Question: I'm trying to join two tables to get the video title that is not borrowed in the copy table, and I think I've done everything correctly except the table values return null? Instead of the actual names it just says null, I'm new to SQL and don't really know what I'm doing wrong.
'''
SELECT
video.vidTitle,
video.vidCertificationID,
copy.copCurrentlyHired
FROM video
RIGHT JOIN copy ON video.vidVideoID = copy.copCopyID
WHERE copCurrentlyHired = 1;
'''

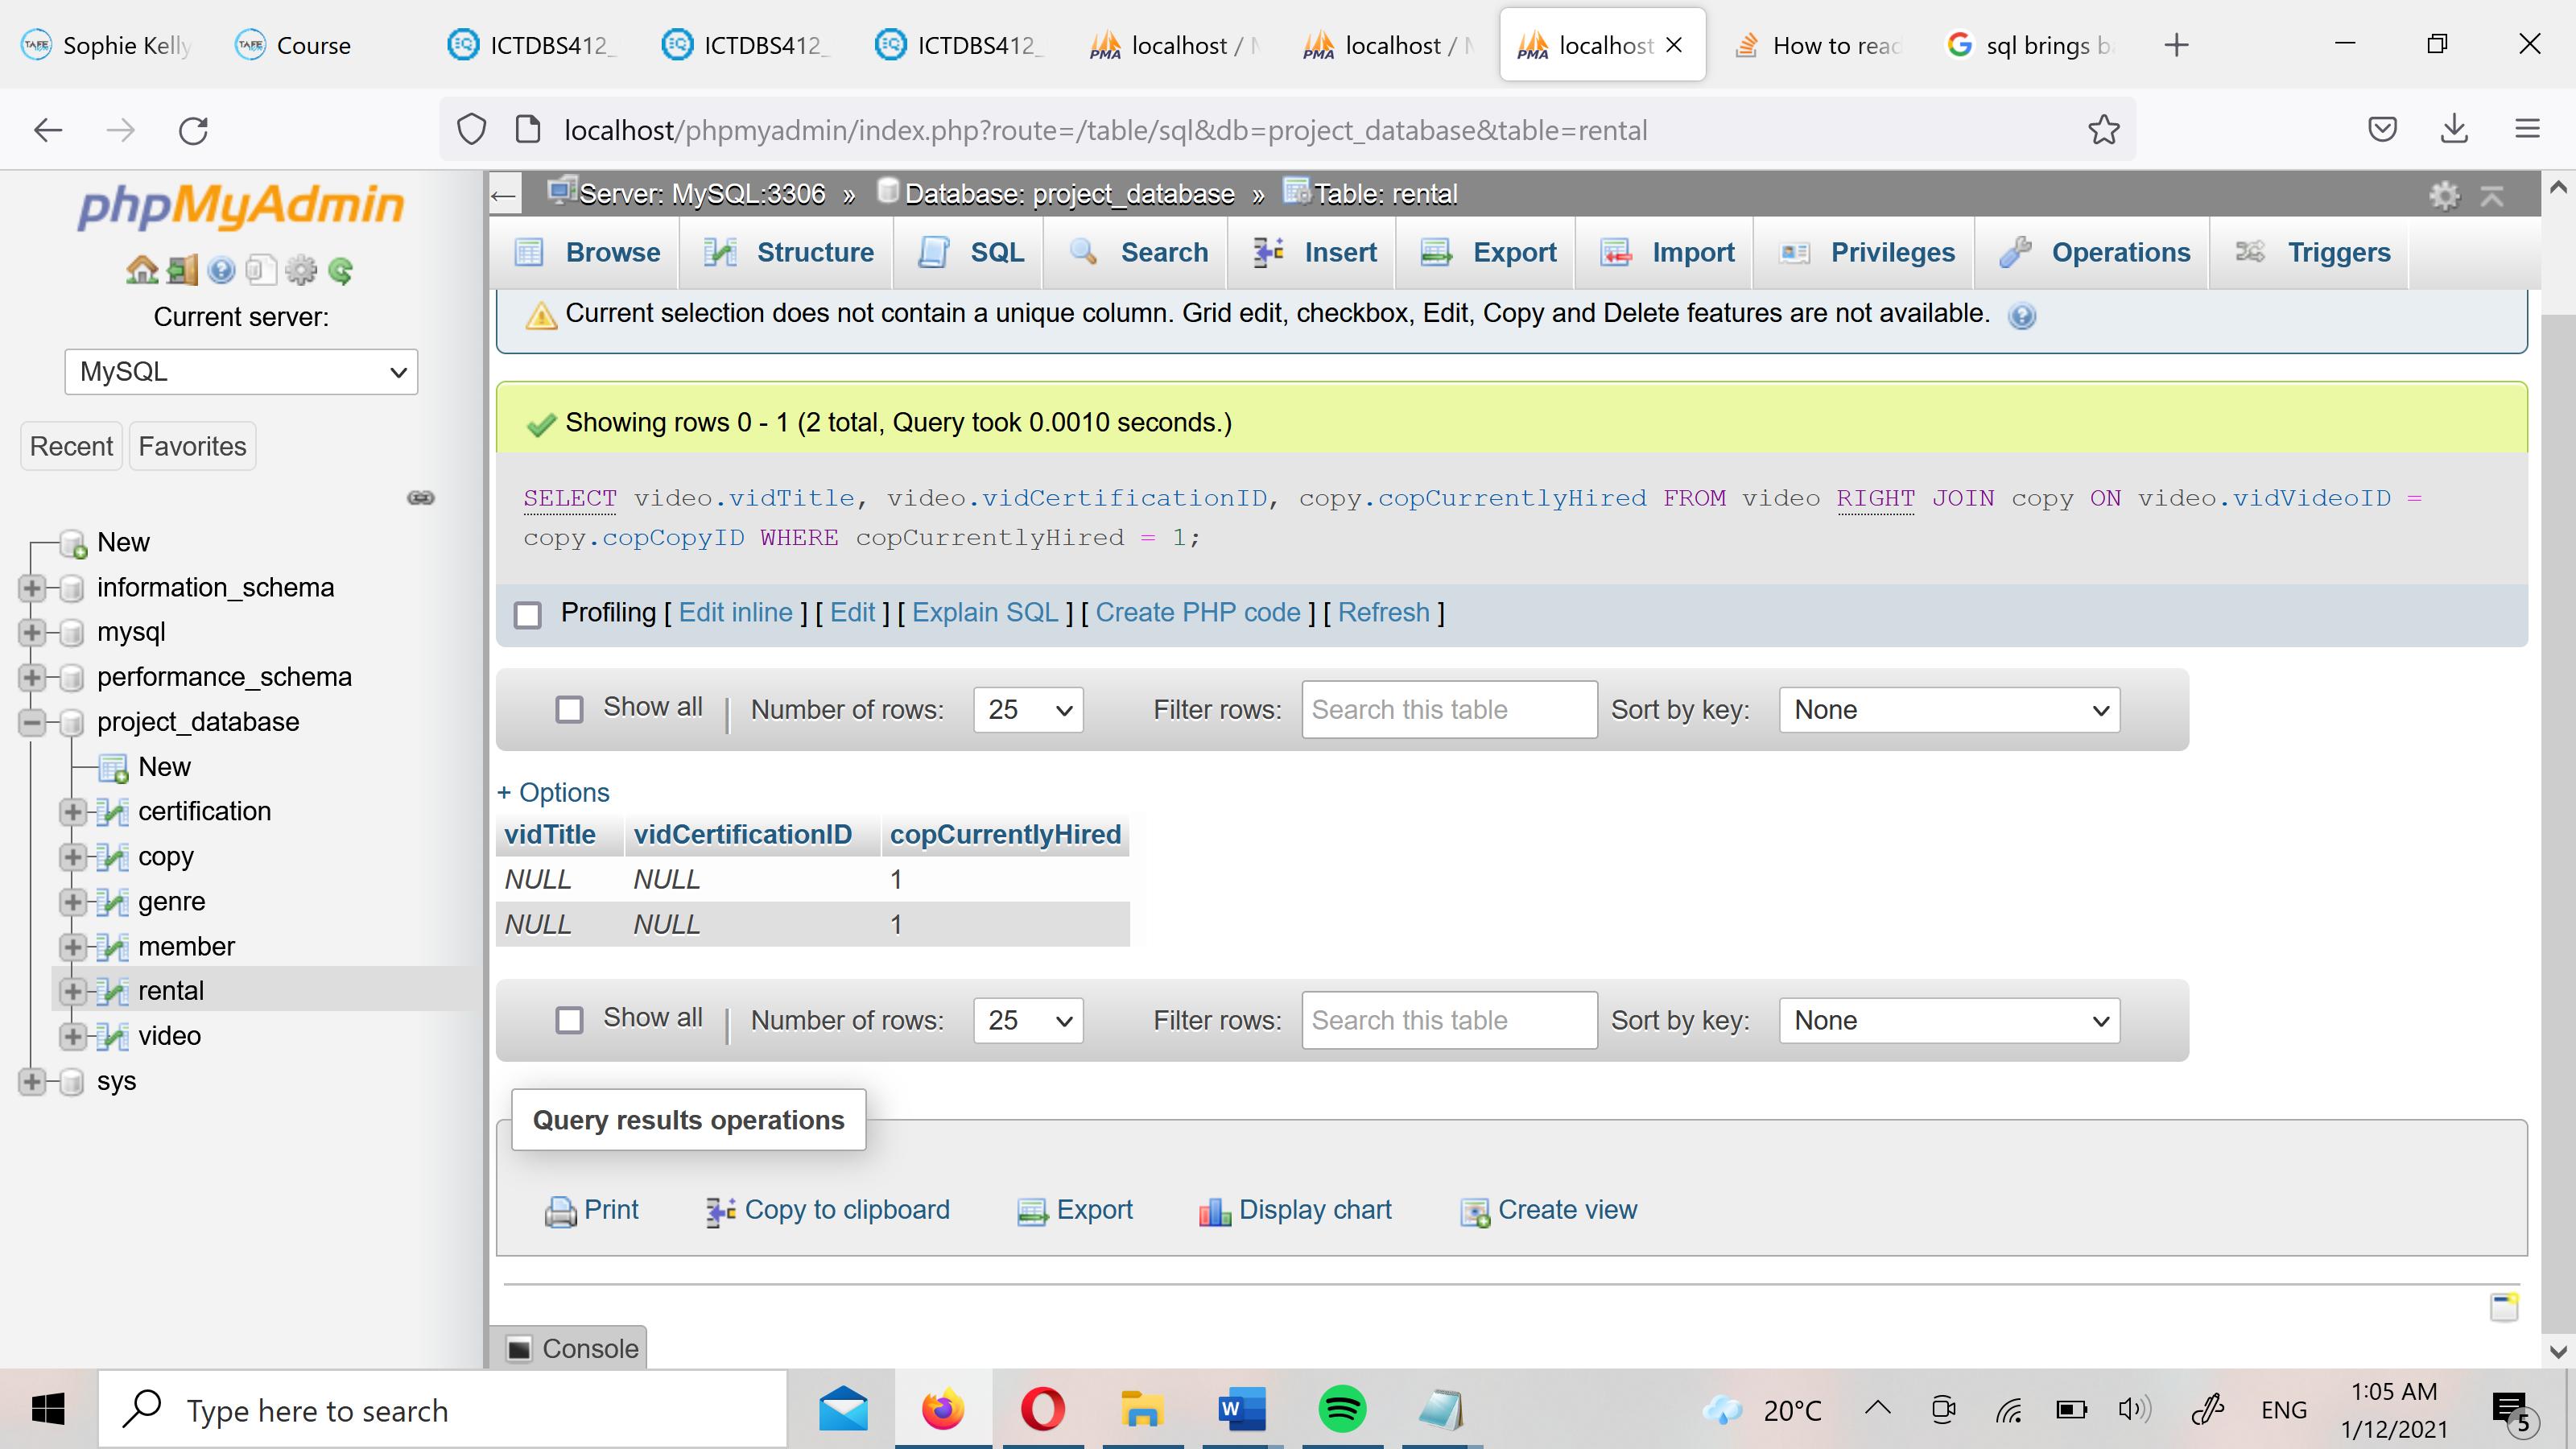
Answer: '''
SELECT
video.vidTitle,
video.vidCertificationID,
copy.copCurrentlyHired
FROM video
LEFT JOIN copy ON video.vidVideoID = copy.copCopyID
and copCurrentlyHired = 1;
WHERE copy.copCopyID is null.
'''
Why?
- - -
Edge case I'm worried about:
if you have multiple records in copy for the same videoID and one is currentlyhired and the other is not. I'm not sure what you want to happen in this situation.
Maybe you're just after a left join where the currenctlyhired is <> 1 w/o a where...
So sample data with expected results helps us understand what you're trying to achieve.